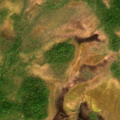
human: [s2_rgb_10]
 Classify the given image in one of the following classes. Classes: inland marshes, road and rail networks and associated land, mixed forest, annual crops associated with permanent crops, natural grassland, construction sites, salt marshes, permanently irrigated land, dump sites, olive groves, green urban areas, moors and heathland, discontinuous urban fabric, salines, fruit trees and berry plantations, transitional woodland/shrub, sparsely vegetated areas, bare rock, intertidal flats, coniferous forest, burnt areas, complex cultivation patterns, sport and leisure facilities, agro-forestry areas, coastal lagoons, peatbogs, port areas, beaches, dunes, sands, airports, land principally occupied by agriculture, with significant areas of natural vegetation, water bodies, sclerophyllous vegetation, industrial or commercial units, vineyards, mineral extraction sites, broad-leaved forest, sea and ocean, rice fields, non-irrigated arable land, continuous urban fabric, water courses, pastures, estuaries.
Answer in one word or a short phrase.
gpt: coniferous forest, mixed forest, transitional woodland/shrub, peatbogs